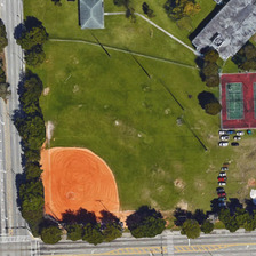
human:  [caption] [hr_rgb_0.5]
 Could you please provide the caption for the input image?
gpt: Next to the baseball field is a red playground and two baseball bats.

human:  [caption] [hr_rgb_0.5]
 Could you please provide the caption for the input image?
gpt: There is a red court and two baseball bats next to the baseball field.

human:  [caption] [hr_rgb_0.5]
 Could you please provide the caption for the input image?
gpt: The baseball stadium is lined with trees and two vertical routes.

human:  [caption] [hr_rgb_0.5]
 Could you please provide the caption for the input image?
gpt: The baseball field is shaded by trees on both sides and has two vertical roads on both sides.

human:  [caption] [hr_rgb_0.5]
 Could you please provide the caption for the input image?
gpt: A baseball field is surrounded by trees and is flanked by two vertical streets.